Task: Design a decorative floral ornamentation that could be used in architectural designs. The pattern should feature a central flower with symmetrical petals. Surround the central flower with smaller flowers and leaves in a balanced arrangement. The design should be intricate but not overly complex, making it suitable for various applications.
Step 325:
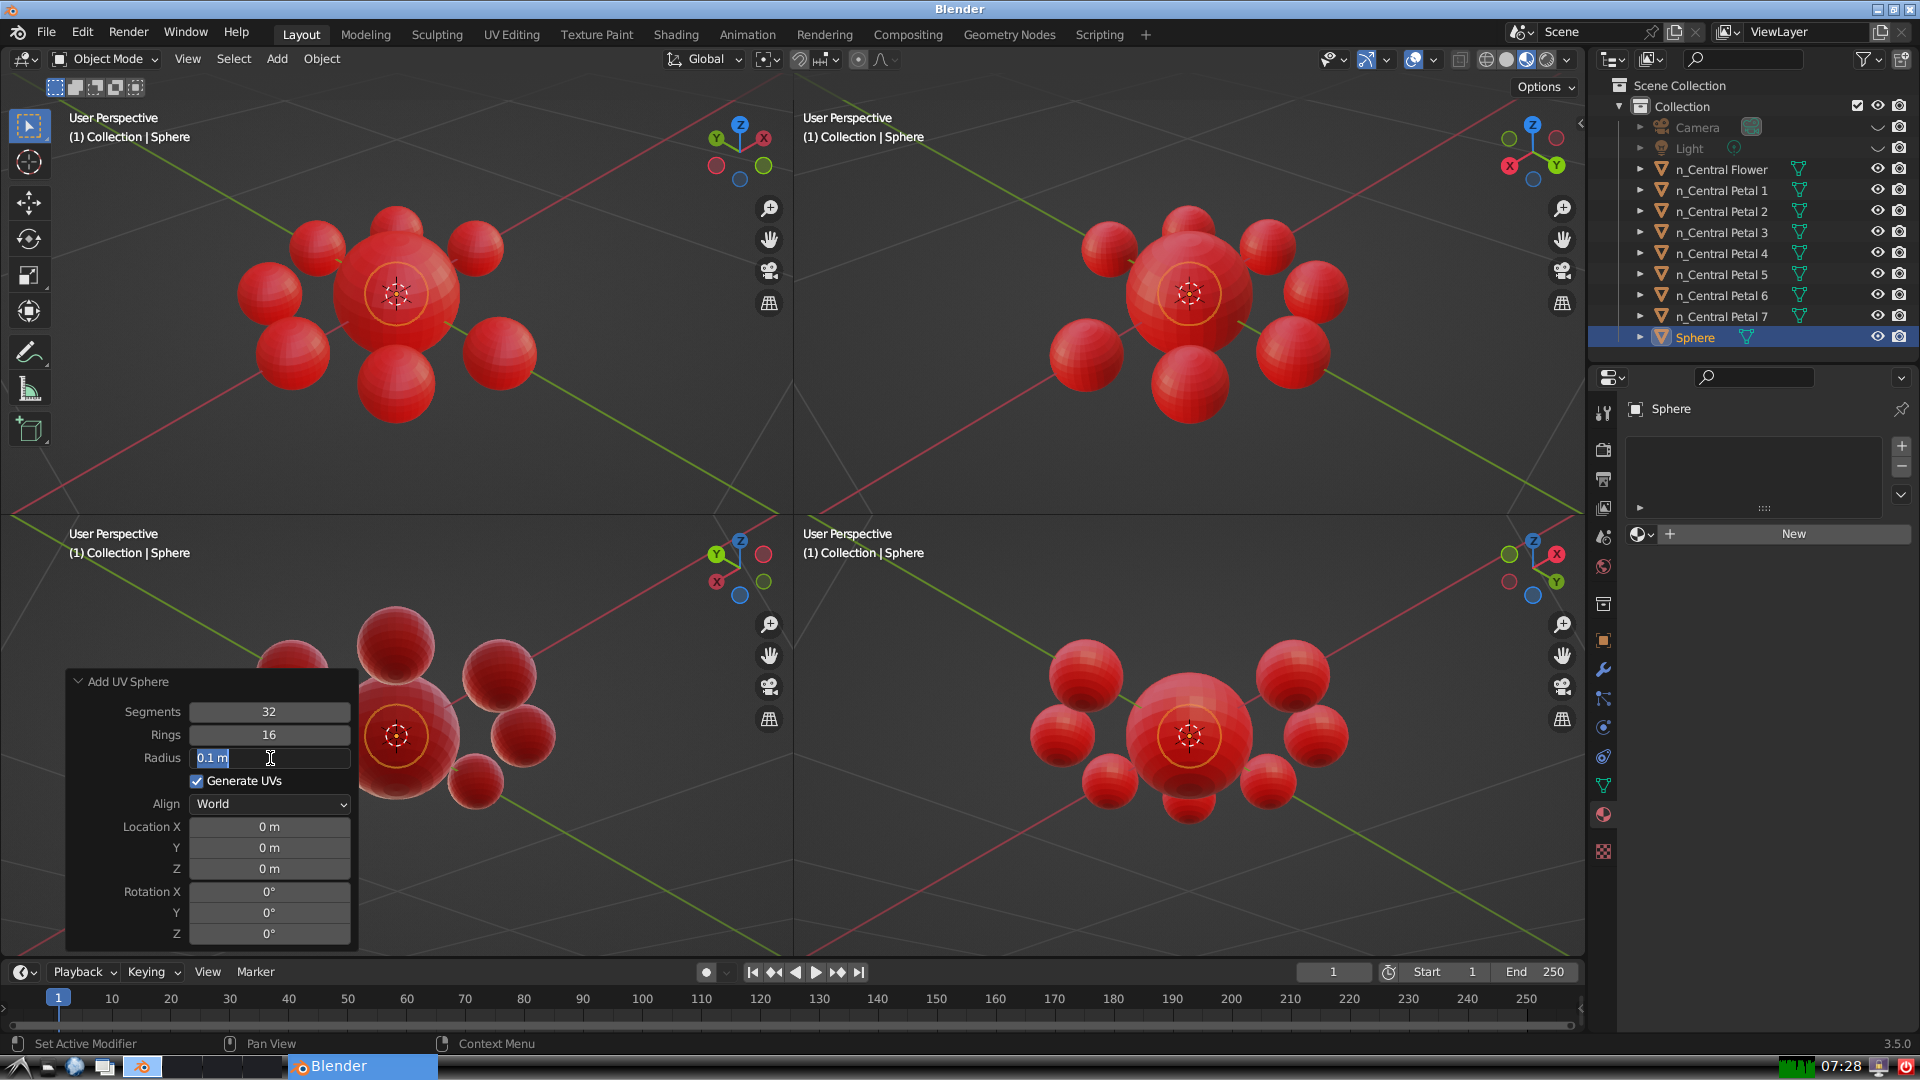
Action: input_text: 0.1